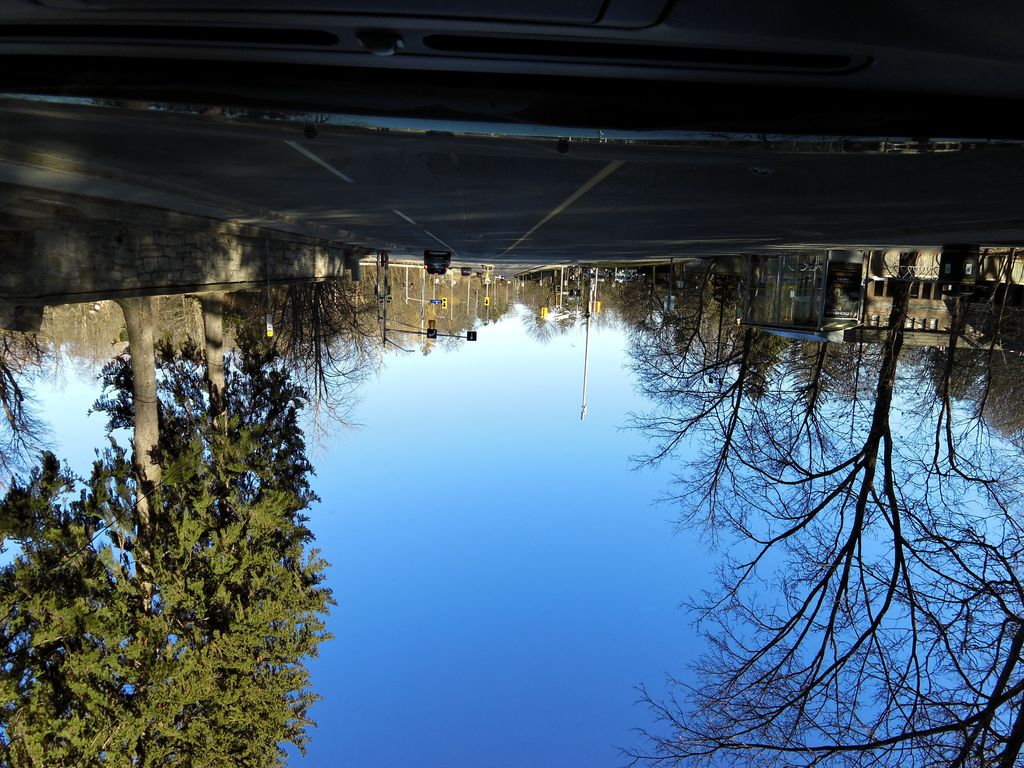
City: hamilton